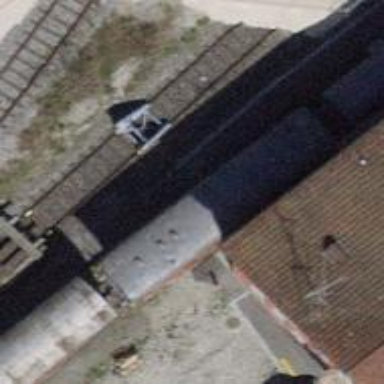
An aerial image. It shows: Railway buffer stop.